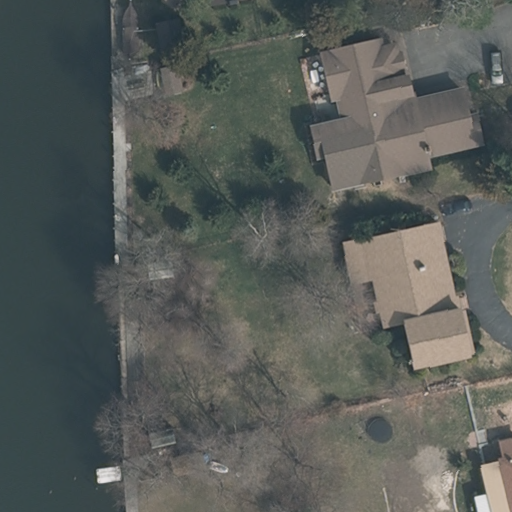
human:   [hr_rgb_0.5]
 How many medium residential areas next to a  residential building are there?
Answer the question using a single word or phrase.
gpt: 0

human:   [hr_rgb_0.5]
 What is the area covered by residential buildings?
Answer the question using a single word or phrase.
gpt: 1582m2

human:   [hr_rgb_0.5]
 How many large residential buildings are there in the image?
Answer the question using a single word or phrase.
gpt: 1

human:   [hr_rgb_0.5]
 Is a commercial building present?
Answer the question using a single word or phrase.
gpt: no

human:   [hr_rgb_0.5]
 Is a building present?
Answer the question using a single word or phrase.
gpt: yes

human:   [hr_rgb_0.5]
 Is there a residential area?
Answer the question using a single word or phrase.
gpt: yes

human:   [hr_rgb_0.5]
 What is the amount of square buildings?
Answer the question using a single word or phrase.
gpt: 0

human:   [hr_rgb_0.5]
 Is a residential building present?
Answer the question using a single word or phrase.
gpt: yes

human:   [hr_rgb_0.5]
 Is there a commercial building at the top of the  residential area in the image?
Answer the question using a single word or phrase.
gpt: no

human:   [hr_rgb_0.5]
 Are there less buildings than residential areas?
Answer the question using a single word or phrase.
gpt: no

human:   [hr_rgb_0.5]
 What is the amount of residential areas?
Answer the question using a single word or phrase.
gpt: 1

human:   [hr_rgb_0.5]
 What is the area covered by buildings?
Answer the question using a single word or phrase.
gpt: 1644m2

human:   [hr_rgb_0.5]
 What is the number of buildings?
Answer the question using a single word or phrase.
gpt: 6

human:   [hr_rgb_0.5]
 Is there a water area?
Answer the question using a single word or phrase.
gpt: no

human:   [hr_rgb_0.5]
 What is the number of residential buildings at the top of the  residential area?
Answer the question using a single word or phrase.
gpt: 4

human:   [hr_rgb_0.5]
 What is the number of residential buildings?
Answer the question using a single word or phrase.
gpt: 4

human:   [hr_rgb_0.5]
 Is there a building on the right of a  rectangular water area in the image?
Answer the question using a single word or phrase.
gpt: no

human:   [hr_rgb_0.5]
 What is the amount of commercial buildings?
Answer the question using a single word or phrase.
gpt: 0

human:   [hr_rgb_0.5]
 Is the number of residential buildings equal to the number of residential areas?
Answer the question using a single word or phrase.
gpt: no

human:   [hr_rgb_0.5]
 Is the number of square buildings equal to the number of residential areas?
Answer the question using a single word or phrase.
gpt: no

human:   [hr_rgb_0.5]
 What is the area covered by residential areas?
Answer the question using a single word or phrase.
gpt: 10595m2

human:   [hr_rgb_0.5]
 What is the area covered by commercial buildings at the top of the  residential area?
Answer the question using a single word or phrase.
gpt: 0m2

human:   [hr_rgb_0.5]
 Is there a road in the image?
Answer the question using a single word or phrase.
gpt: no

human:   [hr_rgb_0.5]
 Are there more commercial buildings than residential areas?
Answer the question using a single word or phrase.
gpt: no

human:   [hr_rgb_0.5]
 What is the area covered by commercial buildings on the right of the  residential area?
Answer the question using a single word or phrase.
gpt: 0m2

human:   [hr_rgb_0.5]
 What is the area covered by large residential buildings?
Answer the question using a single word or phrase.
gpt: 784m2

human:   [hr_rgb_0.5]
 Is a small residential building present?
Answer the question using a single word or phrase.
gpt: yes

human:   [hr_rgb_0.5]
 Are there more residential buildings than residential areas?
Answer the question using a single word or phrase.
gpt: yes

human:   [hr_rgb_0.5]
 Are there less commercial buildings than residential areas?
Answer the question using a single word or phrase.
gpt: yes

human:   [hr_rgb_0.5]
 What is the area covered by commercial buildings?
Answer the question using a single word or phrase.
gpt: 0m2

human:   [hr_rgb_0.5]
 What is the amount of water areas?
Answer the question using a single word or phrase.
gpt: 0

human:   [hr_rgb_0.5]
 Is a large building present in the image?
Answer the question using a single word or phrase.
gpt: yes

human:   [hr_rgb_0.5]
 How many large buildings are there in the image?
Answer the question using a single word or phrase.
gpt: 1

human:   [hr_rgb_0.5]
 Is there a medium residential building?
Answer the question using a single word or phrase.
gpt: yes

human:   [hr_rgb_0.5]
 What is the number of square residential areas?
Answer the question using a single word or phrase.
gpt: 0

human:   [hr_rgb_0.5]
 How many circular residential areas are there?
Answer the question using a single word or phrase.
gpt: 0

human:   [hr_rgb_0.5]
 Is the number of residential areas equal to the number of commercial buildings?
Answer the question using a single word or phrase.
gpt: no

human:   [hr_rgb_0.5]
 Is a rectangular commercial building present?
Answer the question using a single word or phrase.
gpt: no

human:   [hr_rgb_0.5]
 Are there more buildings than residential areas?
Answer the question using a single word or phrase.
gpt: yes

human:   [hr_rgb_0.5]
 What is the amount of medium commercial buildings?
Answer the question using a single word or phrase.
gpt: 0

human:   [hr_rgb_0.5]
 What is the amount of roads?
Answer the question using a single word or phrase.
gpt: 0

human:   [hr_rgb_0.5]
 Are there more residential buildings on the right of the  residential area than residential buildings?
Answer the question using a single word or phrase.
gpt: no

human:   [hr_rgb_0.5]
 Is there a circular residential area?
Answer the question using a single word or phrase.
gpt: no

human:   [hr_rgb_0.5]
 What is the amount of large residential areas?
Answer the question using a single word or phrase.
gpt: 1

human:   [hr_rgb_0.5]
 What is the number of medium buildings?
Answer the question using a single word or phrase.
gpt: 2

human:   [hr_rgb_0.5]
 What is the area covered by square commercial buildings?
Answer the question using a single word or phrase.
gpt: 0m2

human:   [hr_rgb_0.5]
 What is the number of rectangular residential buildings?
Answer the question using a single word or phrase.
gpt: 1

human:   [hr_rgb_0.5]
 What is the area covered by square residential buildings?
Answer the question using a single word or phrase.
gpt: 0m2

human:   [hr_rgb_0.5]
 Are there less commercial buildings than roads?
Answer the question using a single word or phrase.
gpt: no

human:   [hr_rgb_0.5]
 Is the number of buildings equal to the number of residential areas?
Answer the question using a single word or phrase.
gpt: no

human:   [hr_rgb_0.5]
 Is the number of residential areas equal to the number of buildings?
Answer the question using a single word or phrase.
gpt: no

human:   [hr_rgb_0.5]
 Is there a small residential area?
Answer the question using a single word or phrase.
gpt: no

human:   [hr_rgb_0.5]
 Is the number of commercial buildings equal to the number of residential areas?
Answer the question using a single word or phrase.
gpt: no

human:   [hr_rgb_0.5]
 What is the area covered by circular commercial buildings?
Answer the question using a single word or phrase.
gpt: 0m2

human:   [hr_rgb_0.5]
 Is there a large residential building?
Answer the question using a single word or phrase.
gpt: yes

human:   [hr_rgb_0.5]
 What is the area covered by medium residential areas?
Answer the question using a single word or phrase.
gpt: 0m2

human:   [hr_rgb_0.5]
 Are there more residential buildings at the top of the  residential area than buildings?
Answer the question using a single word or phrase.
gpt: no

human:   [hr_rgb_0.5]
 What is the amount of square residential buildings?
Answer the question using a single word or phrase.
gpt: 0

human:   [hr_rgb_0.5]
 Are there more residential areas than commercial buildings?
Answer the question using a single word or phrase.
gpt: yes

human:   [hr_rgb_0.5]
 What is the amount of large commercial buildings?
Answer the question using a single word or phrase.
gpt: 0

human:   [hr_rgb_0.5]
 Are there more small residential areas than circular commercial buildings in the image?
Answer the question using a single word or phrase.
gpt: no

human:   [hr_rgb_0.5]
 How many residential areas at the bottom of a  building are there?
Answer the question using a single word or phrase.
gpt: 1

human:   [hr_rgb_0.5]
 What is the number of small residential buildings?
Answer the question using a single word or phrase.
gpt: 1

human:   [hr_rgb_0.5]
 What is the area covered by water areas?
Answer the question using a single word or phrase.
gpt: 0m2